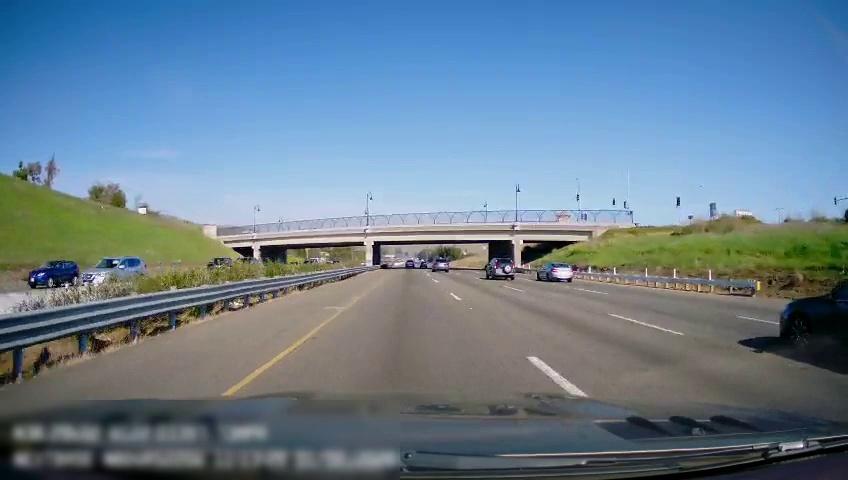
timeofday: Day
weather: Sunny
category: Drivable Space
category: Drivable Space
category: Vehicles | SUV
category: Vehicles | SUV
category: Vehicles | SUV
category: Vehicles | Car
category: Vehicles | Truck
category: Vehicles | Car
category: Vehicles | Car
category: Vehicles | Car
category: Vehicles | SUV
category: Vehicles | SUV
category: Vehicles | SUV
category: Lanes | Current Lane
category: Lanes | Current Lane
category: Lanes | Alternate Lane
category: Lanes | Alternate Lane
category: Traffic | Lights